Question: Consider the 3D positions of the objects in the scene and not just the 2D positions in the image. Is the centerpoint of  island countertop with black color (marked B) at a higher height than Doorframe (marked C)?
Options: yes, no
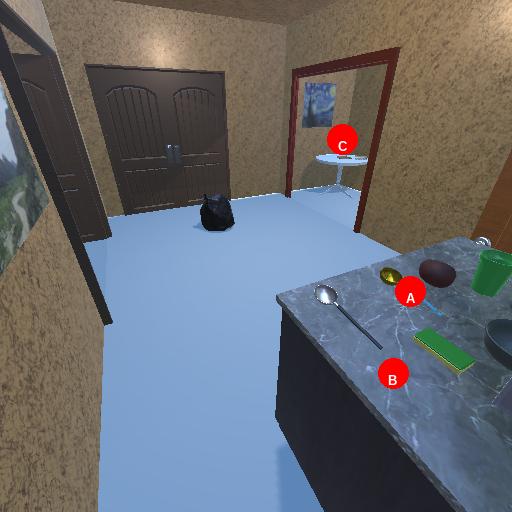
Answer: yes